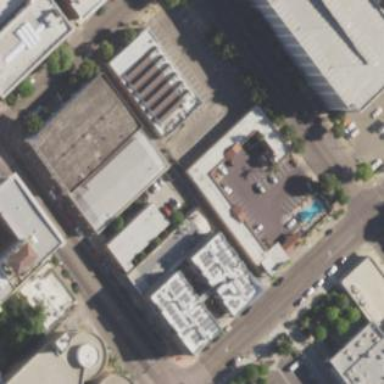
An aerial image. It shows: Motel building.